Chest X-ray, PA view. Patient: 43 years old, sex F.
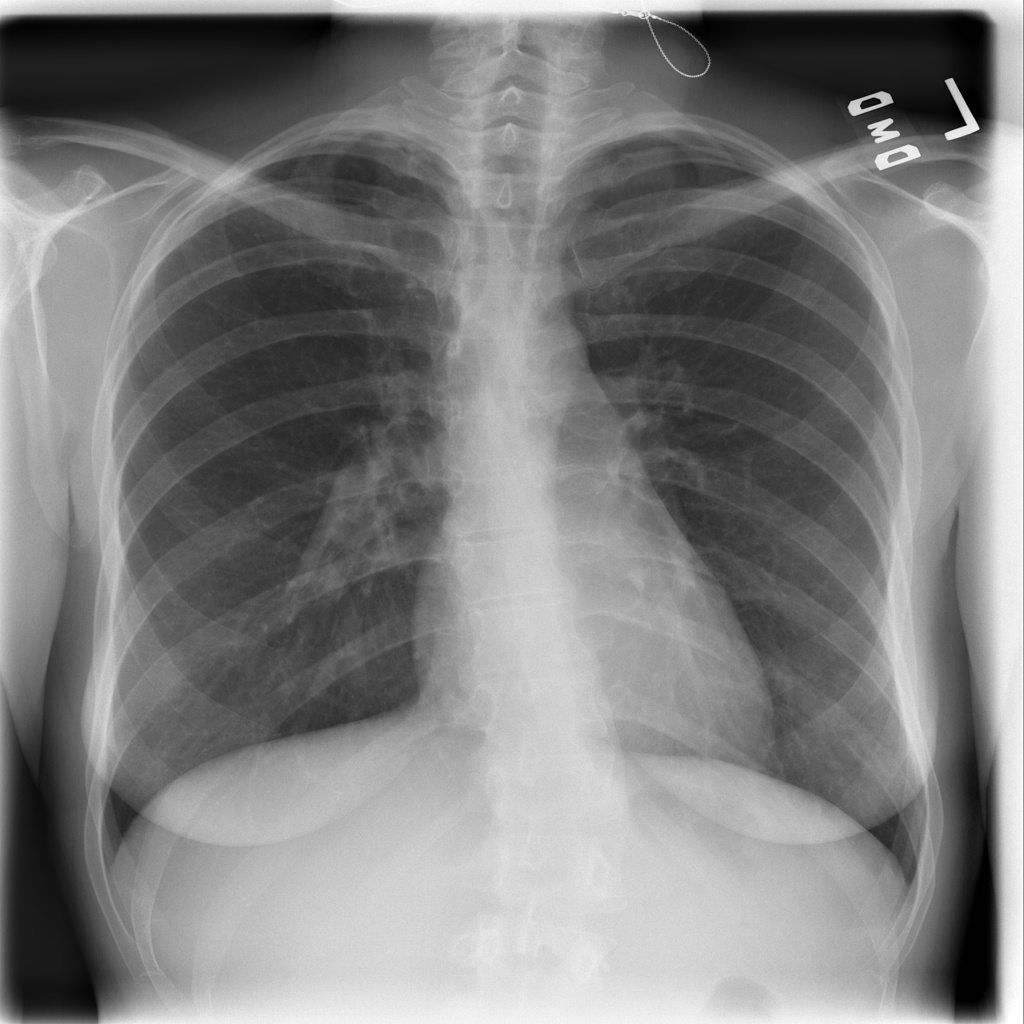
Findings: No Finding